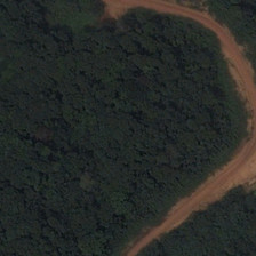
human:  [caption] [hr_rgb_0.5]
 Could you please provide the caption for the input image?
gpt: Narrow, curved earth road passes through the jungle.

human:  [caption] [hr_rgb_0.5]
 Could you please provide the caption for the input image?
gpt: A narrow winding dirt road runs through the dense forest.

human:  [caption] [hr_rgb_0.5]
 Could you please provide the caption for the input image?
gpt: Crooked road is in the forest.

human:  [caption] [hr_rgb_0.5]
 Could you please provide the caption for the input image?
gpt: The crooked road is in the forest.

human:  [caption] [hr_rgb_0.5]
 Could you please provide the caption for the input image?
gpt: a curved road is in a forest at.